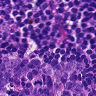
Metastatic tissue present: no